Field crop: maize
Growth stage: 2
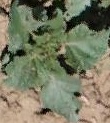
Species: datura